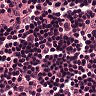
Metastatic tissue present: no